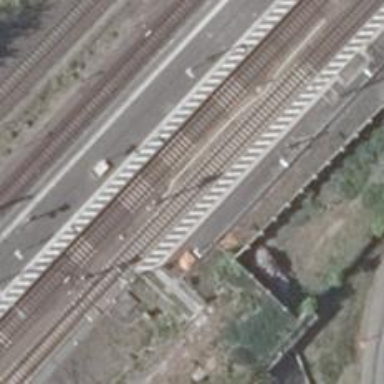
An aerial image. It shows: Railway signal.